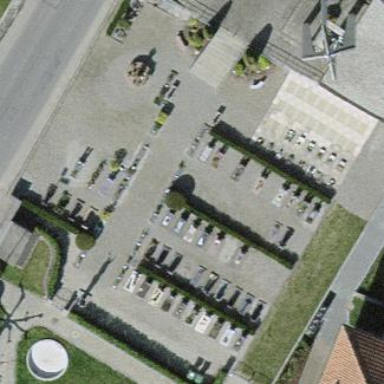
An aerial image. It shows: Graveyard.